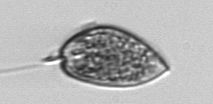
Label: Prorocentrum_micans